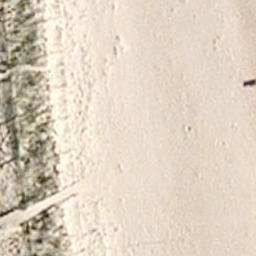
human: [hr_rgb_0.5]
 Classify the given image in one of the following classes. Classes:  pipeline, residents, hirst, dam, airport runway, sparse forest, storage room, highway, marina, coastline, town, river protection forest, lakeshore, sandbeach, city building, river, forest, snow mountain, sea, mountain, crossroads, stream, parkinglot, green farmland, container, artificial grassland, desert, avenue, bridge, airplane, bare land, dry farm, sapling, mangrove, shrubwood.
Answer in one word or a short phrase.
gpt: sandbeach